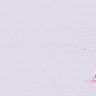
Metastatic tissue present: no